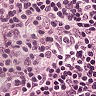
Metastatic tissue present: yes